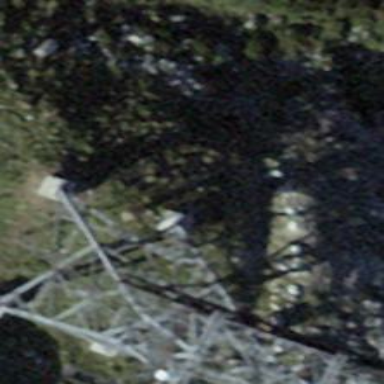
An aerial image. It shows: Pylon for aerialway.